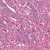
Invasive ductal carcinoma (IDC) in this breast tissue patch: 1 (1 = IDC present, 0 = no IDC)